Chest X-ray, PA view. Patient: 47 years old, sex M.
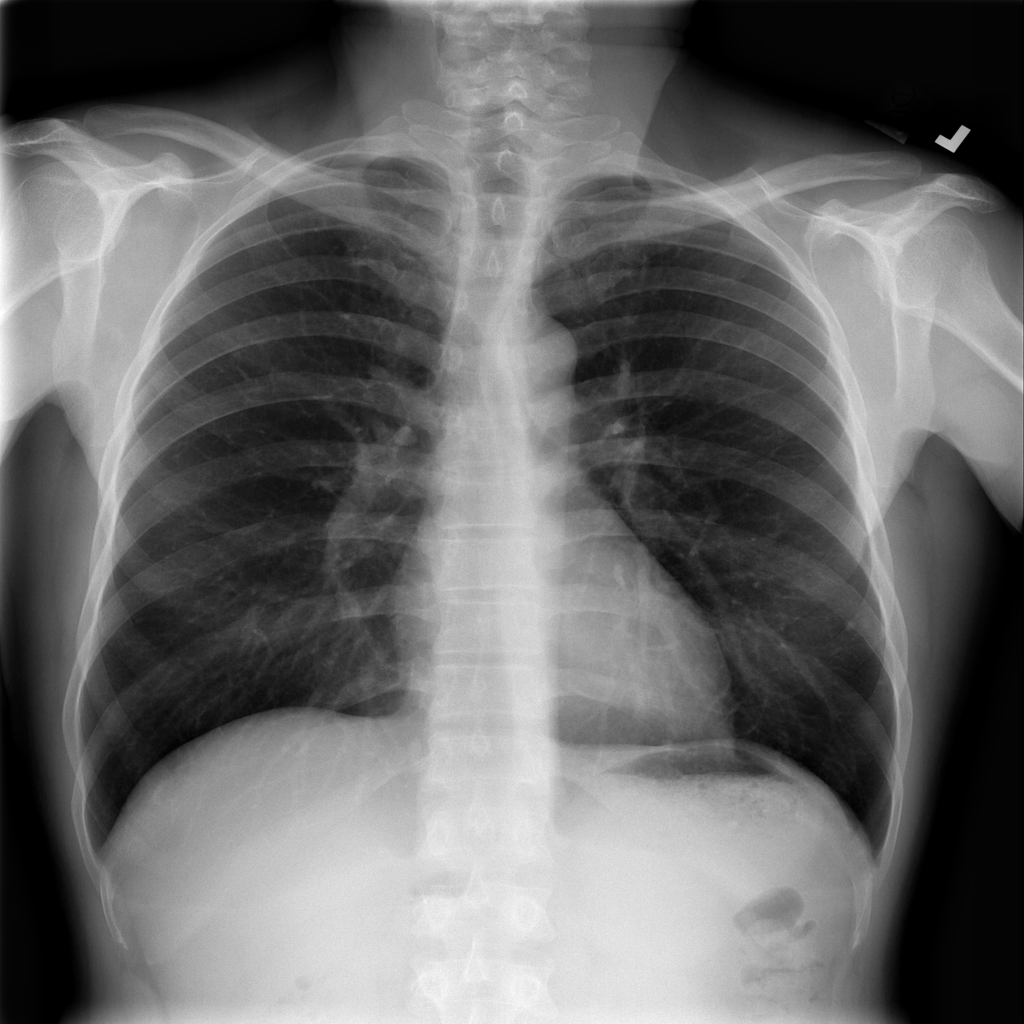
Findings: No Finding